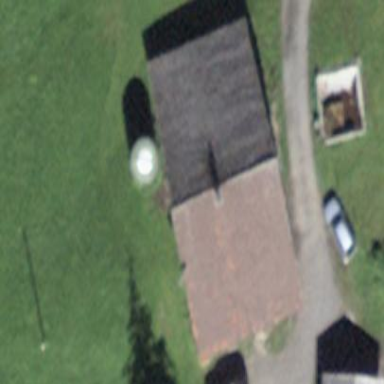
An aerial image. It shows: Cabin.